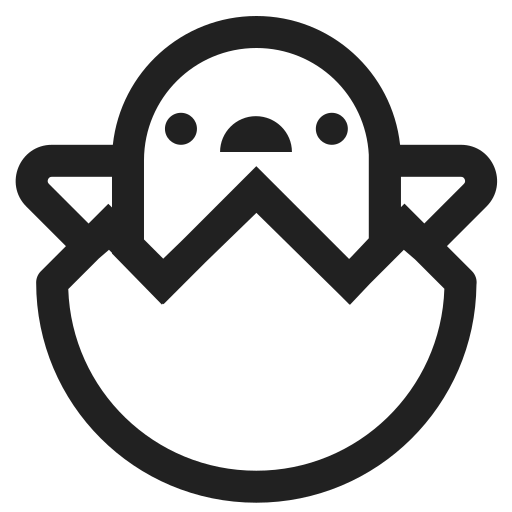
hatching chick high contrast